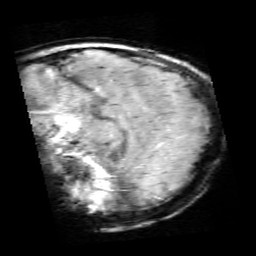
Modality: SWI
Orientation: sagittal
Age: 10
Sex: male
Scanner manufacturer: siemens
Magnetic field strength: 3 T
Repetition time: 0.027 s
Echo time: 0.02 s